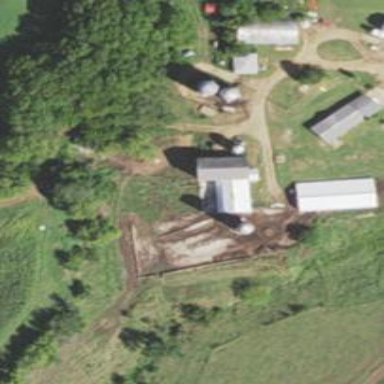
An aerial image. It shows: Silo.